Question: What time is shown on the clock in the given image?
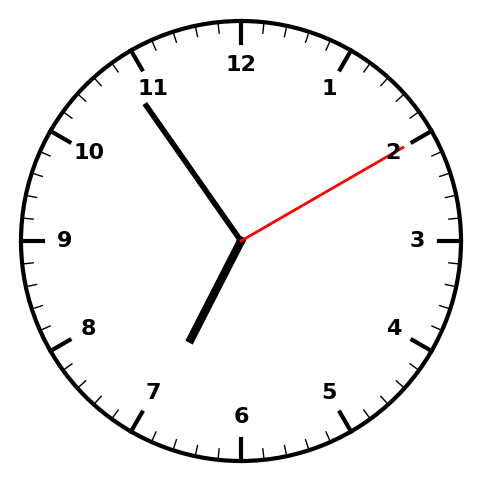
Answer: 06:54:10